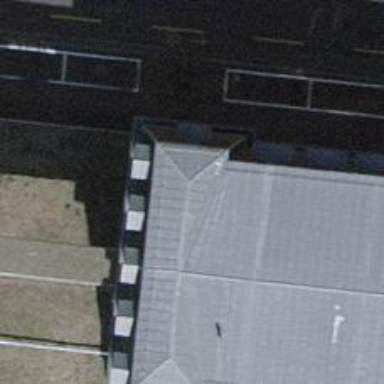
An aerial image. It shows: Post office.